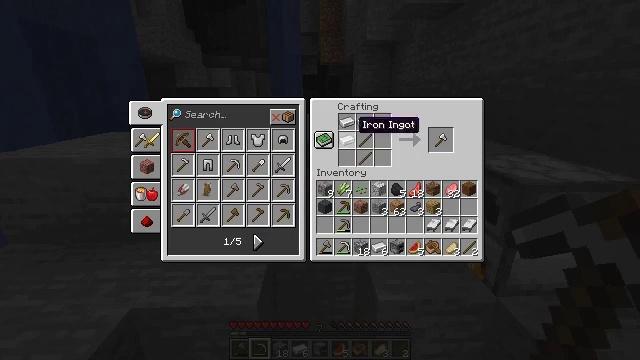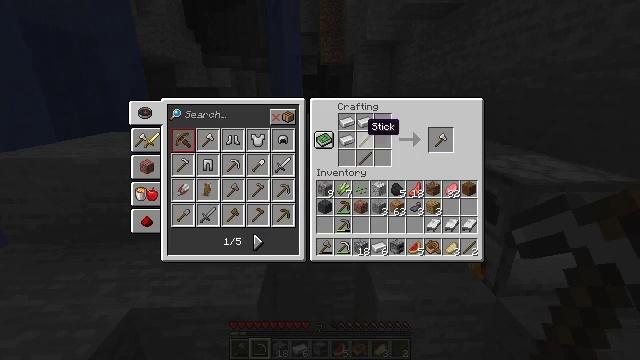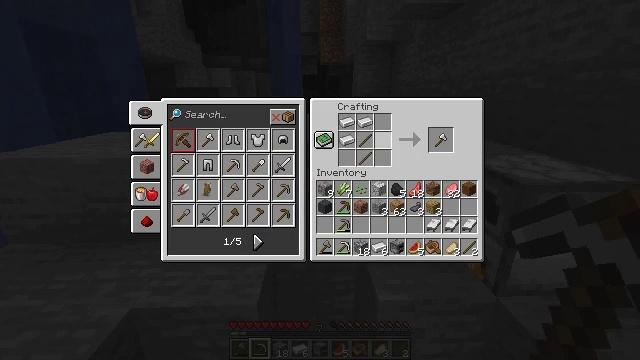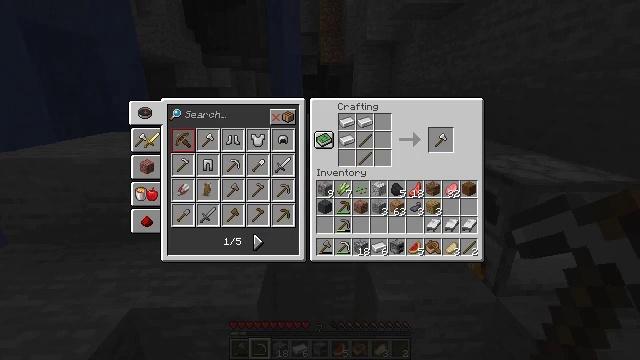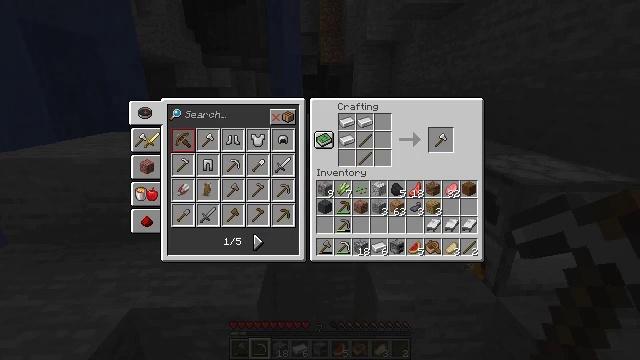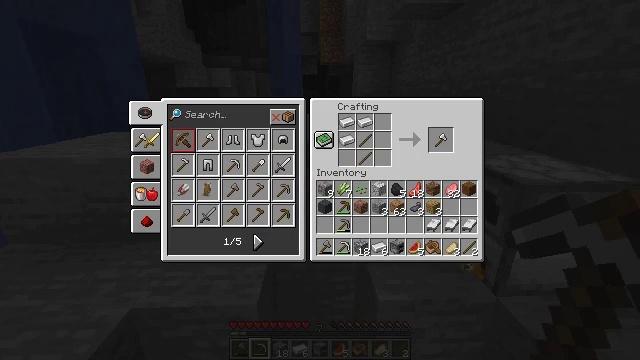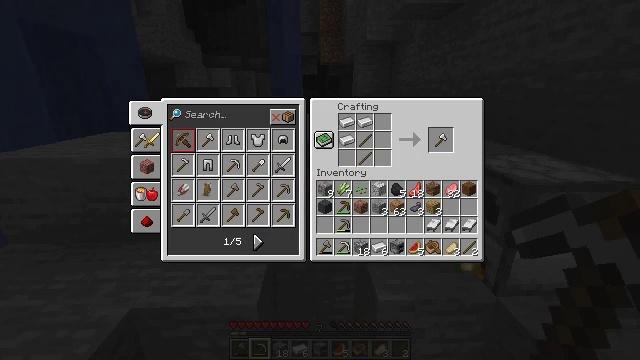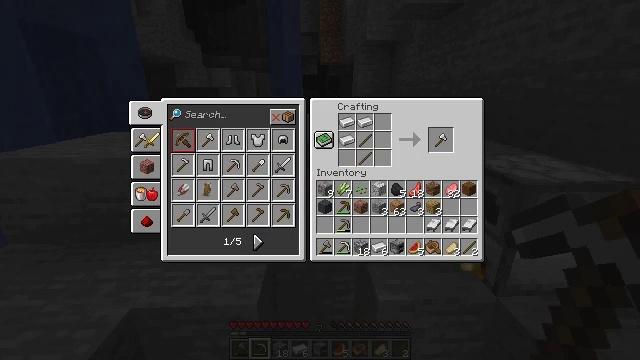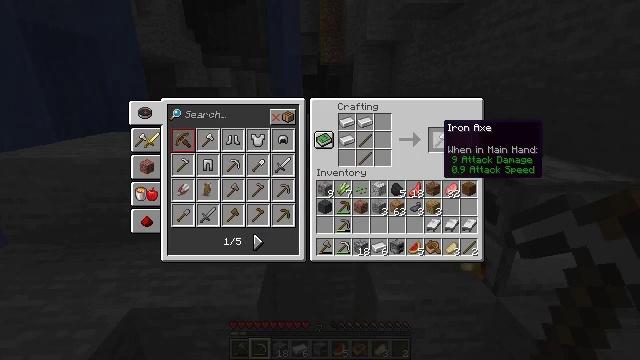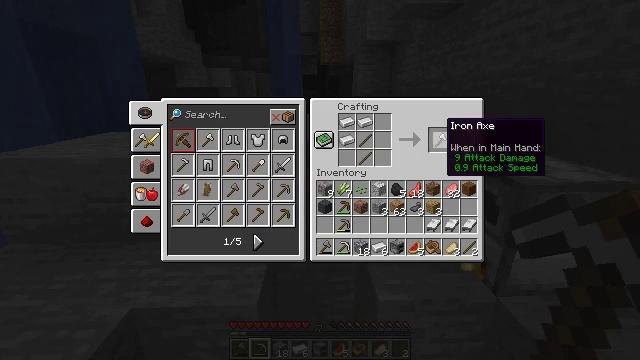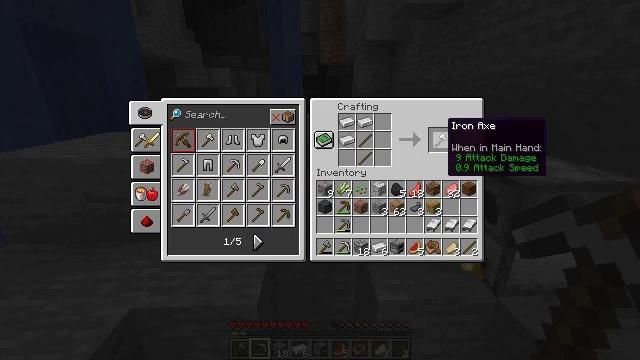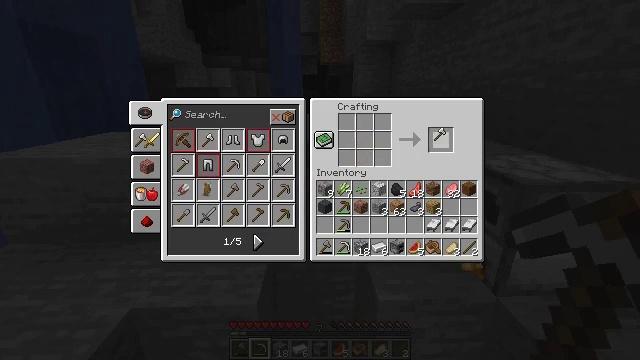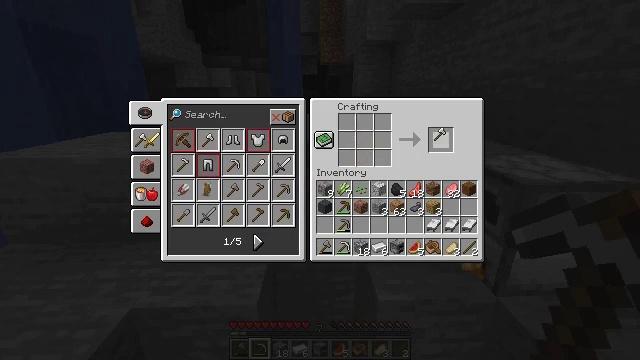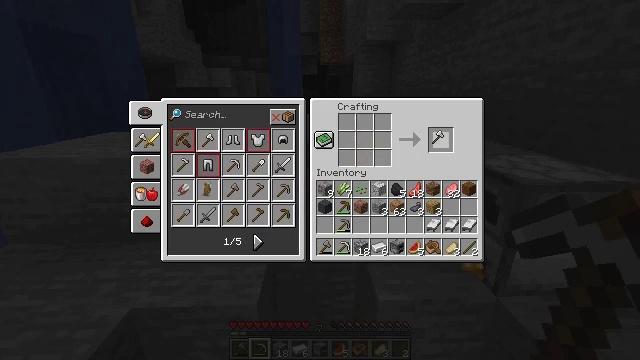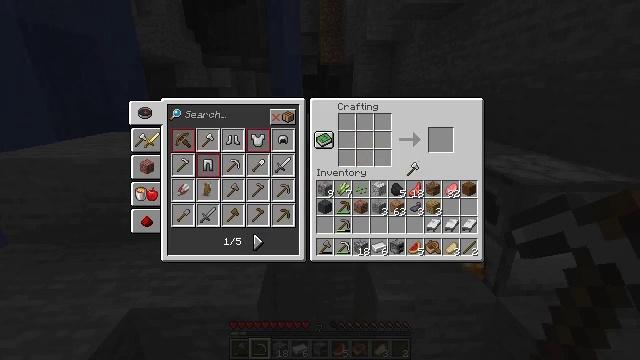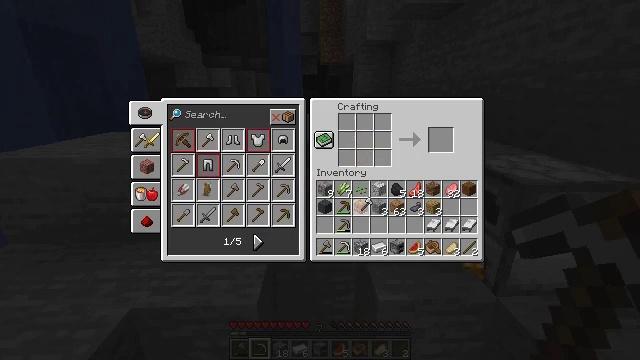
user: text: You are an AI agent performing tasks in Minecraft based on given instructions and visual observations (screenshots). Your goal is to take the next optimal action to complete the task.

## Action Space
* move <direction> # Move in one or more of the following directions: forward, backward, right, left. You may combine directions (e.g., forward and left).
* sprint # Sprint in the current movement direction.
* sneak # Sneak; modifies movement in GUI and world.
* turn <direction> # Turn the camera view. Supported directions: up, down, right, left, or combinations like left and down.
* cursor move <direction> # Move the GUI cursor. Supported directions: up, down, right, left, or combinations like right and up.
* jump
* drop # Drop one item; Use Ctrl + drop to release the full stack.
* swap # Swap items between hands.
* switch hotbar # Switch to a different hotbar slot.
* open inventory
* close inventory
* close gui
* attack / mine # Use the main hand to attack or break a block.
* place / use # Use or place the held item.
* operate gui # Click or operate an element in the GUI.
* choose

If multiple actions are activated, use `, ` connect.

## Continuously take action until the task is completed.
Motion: motion action
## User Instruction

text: Make an iron axe on a crafting table.
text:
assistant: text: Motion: cursor move right
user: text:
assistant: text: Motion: cursor move right
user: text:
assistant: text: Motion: cursor move right
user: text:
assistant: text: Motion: no_op
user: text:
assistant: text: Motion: no_op
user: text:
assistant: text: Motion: no_op
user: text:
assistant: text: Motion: cursor move right
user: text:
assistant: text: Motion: cursor move right
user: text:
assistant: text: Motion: no_op
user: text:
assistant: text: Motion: no_op
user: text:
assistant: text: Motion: operate gui
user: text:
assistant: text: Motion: operate gui
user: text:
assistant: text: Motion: operate gui
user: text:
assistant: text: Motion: cursor move left and down
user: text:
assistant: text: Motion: cursor move left and down
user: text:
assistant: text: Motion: no_op